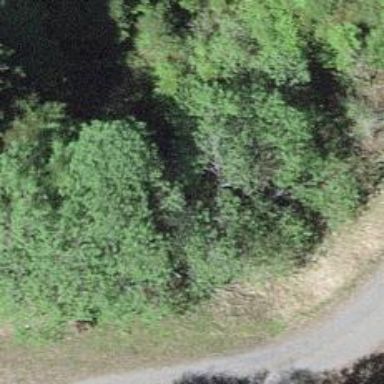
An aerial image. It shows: Culvert tunnel under ditch.